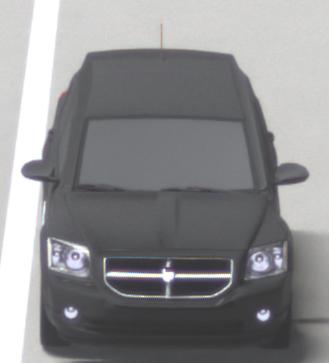
Make: Dodge
Model: Caliber 1.8
Detailed model: Caliber
Model produced from: 2006/06
Model produced until: 2009/03
Doors: 5
Color: black
Road condition: dry road
Daytime: not specified
Contrast: high contrast